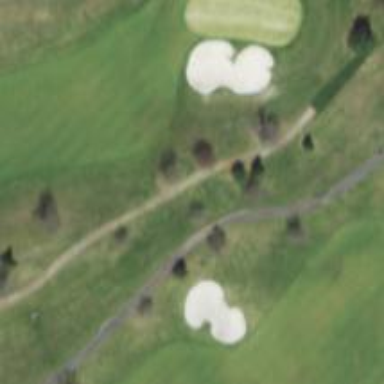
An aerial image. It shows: Path for both roads and golfers.